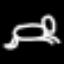
Label: frog